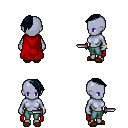
a pixel art fantasy rpg character, female body template, dark elf, purple skin, red cape, teal pants, raven long mohawk hairstyle, bracelets, brown slippers, dagger, four views (front, back, left, right), 2x2 character sprite sheet, small pixel art, hard edges, no anti-aliasing